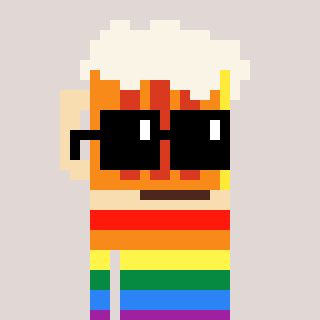
a pixel art character with square black sunglasses, a beer-shaped head and a darkbrown-colored body on a warm background